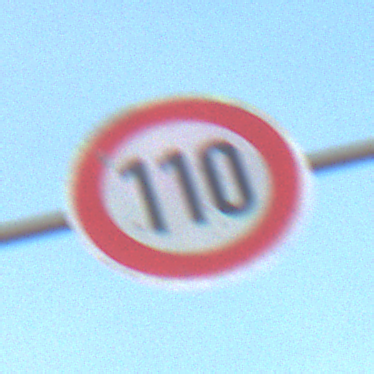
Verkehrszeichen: Geschwindigkeit110
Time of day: SunriseSunset
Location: Outdoor (Beach)
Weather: PartlyCloudy
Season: NotSpecified
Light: Natural